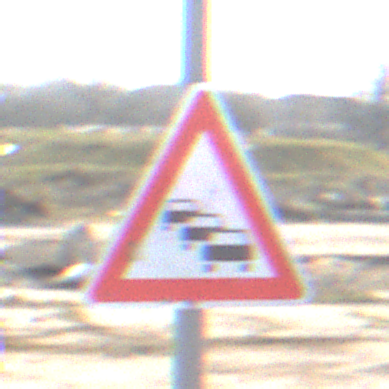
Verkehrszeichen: Stau
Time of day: Midday
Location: Outdoor (Suburban)
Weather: PartlyCloudy
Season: NotSpecified
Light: Natural